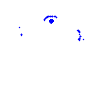
Particle: pion